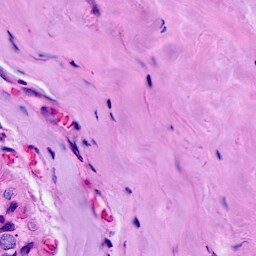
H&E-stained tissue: Breast